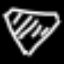
Label: diamond